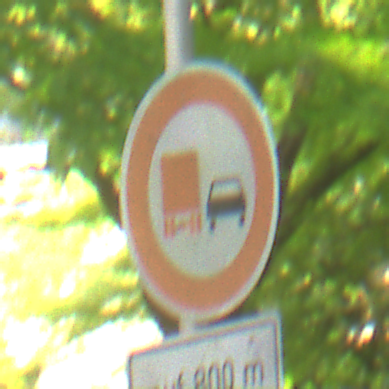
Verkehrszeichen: UeberholverbotKraftfahrzeuge
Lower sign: LaengeEinerStrecke5
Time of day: MorningAfternoon
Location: Outdoor (RoadRail)
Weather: Clear
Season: NotSpecified
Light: Natural